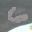
Label: 6